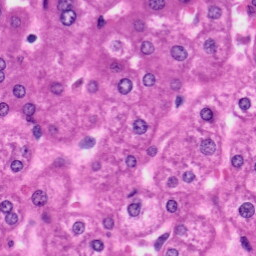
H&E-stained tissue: Liver